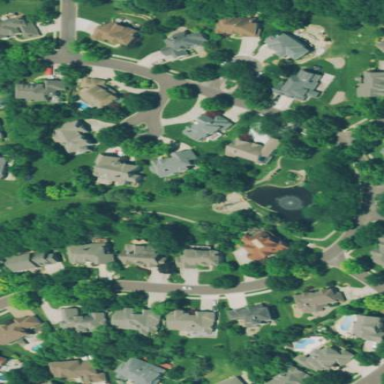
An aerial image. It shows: Residential area consisting of single-family homes.